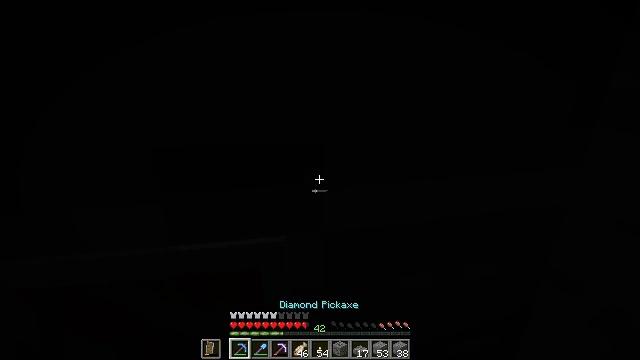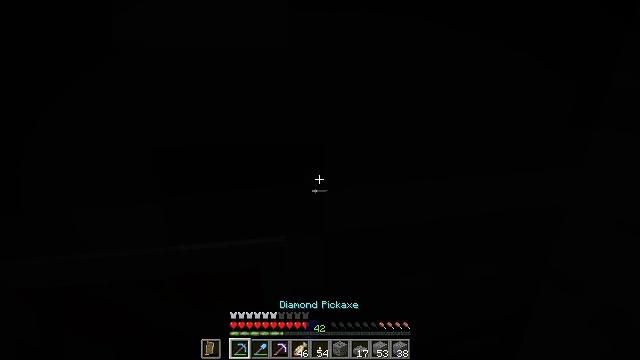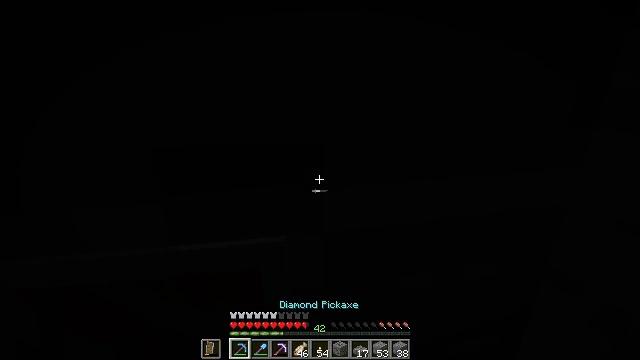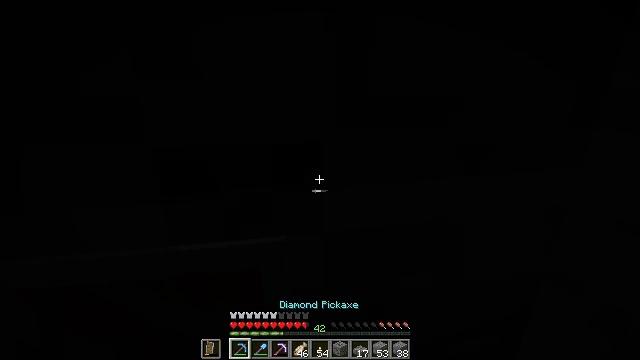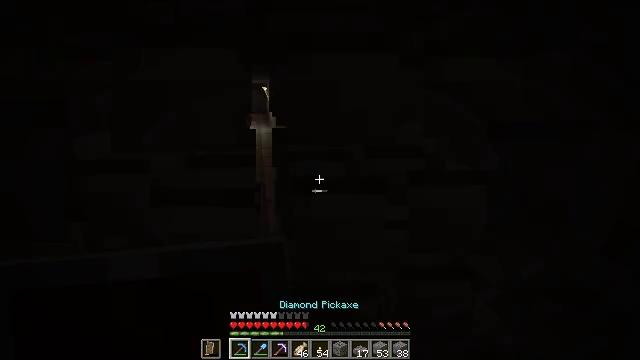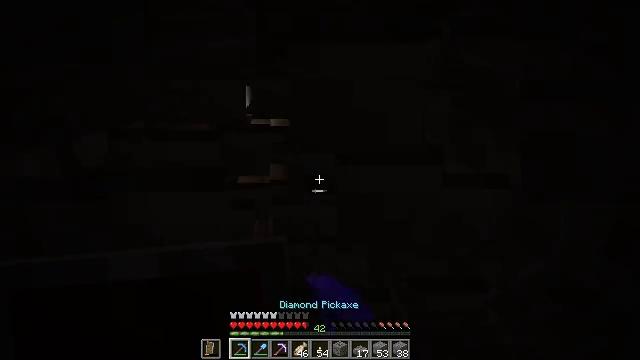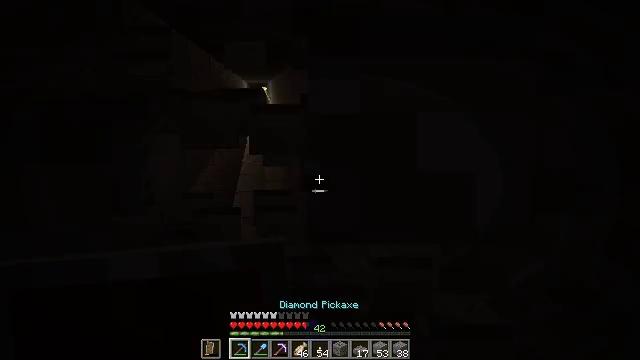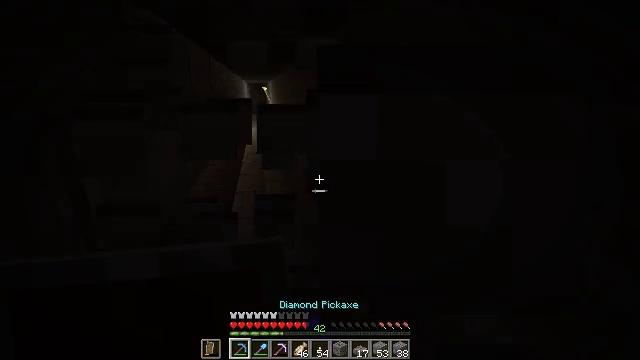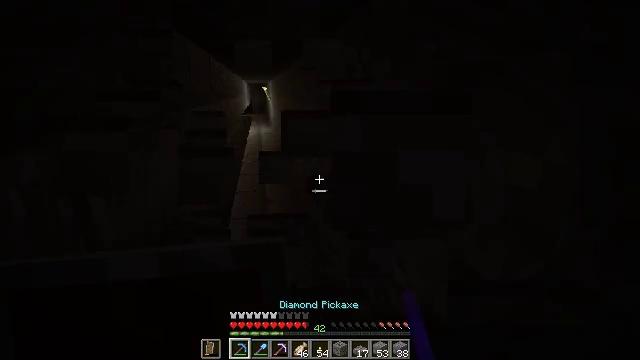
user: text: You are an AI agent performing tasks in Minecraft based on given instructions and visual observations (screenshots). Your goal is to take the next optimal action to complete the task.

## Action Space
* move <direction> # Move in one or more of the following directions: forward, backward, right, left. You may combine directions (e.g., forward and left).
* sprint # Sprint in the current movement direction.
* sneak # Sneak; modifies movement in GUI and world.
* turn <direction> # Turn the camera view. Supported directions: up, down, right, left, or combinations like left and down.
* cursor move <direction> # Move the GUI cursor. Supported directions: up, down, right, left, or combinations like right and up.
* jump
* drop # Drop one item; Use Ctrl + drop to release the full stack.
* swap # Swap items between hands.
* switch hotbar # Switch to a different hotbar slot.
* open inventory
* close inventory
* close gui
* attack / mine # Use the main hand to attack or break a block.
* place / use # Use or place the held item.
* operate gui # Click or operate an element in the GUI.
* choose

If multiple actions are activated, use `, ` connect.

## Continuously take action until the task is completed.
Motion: motion action
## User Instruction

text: Break the stone bricks to collect them.
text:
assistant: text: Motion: attack / mine
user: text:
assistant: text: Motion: attack / mine
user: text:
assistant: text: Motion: attack / mine
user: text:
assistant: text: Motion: attack / mine
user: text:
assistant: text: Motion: attack / mine
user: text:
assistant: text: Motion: attack / mine
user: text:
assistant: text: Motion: attack / mine
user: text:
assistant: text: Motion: attack / mine
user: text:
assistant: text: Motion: no_op